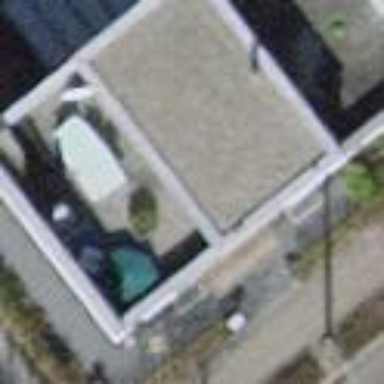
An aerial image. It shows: Semidetached house with flat roof.